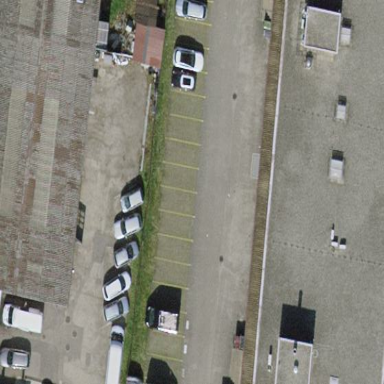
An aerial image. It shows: Parking area with surface.